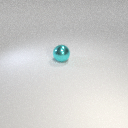
large cyan metal sphere